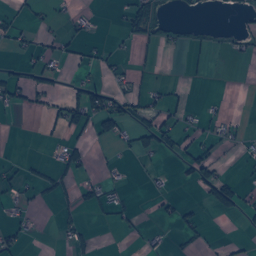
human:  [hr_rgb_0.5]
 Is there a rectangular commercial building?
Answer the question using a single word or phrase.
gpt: yes

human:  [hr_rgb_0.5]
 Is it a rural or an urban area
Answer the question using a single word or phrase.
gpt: rural

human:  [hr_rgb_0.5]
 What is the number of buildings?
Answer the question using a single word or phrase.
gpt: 348

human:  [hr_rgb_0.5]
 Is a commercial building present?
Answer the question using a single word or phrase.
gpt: yes

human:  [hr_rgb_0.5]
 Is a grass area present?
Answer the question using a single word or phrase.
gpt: yes

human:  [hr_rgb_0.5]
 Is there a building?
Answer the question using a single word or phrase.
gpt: yes

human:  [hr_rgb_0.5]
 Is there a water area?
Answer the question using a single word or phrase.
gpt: yes

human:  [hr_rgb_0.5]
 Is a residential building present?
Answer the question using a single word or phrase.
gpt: yes

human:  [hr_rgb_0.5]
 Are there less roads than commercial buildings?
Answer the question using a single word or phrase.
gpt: no

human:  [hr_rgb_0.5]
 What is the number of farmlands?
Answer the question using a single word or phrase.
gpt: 47

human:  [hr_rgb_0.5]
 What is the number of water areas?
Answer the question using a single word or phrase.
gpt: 10

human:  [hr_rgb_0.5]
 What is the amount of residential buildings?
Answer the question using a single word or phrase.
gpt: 344

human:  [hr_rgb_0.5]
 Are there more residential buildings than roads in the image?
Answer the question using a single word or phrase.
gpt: yes

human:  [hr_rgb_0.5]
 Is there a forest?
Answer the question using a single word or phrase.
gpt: yes

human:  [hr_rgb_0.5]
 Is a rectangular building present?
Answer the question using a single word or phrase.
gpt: yes

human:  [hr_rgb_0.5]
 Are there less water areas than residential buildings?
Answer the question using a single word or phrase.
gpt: yes

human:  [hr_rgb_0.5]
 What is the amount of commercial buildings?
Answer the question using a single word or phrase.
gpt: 3

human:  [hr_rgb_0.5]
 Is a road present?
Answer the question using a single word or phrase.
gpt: yes

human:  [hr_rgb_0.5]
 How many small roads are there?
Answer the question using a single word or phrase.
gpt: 61

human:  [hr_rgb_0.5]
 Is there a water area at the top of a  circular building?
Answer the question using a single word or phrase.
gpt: yes

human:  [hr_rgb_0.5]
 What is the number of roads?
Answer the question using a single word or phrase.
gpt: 61

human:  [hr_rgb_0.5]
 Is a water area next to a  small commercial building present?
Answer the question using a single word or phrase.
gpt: yes

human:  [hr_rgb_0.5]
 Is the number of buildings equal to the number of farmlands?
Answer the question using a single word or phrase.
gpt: no

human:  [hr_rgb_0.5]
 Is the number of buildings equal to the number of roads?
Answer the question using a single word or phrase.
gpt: no

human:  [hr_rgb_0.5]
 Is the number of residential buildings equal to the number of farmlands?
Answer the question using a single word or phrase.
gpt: no

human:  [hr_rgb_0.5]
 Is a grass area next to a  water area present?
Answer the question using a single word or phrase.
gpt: yes

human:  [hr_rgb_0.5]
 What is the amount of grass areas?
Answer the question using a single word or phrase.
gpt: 117

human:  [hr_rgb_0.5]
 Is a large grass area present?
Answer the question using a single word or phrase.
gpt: yes

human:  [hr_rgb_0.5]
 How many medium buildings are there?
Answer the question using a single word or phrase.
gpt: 8

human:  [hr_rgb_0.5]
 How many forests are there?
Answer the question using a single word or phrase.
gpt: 52

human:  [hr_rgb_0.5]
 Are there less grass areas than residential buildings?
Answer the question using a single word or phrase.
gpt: yes

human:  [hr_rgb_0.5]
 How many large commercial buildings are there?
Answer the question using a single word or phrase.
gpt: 0

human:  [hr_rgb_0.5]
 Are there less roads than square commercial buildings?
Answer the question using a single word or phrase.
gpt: no

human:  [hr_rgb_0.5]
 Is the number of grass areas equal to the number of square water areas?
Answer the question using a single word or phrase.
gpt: no

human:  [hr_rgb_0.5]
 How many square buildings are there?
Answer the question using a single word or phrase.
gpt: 3

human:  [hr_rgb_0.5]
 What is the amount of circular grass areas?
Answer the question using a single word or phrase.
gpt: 0

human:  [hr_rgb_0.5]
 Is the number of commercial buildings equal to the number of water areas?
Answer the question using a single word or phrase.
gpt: no

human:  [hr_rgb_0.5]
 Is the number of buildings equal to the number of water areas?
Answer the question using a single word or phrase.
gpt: no

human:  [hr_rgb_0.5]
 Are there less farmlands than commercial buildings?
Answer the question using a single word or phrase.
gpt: no

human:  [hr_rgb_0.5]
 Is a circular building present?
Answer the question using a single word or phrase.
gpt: yes

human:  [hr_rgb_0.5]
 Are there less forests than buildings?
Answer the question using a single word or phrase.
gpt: yes

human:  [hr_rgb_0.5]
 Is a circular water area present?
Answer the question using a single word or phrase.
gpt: yes

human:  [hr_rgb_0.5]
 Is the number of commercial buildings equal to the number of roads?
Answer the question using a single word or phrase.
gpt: no

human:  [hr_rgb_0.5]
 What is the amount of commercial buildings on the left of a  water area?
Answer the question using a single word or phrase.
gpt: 2

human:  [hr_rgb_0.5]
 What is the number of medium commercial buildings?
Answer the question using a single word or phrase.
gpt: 0

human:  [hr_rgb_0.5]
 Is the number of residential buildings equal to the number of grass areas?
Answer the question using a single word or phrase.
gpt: no

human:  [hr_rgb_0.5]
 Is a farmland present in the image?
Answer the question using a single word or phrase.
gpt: yes

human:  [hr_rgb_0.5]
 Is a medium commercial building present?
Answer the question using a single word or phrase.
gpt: no

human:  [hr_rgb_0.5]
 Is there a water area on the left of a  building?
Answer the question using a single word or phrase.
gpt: yes

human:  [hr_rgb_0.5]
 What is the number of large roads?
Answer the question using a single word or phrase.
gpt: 0

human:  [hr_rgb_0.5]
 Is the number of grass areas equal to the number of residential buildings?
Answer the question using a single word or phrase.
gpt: no

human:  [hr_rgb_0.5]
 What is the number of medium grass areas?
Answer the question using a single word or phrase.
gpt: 21

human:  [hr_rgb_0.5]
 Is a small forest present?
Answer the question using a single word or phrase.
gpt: yes

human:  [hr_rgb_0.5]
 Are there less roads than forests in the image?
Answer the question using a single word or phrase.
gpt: no

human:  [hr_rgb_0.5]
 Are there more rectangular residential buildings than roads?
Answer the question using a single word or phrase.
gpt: yes

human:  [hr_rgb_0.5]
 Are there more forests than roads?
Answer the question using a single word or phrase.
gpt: no

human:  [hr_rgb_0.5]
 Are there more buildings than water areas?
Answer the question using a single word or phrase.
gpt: yes

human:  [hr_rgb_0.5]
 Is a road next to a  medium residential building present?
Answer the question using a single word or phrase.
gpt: yes

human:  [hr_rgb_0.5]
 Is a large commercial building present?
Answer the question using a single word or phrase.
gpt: no

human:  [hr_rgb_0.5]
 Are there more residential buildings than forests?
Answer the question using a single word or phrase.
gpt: yes

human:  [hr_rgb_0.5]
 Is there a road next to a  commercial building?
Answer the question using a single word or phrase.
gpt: yes

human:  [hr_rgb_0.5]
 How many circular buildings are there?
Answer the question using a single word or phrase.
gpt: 3

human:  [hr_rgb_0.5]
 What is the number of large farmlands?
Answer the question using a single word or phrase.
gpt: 47

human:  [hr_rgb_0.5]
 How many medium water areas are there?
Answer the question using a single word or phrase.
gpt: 2